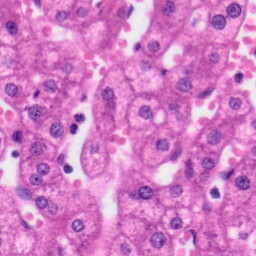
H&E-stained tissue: Liver